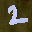
Label: 2